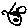
Label: cat